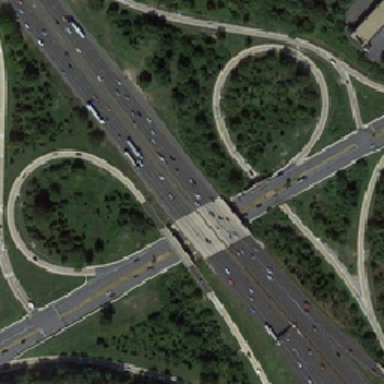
It is many overpasses and trees in a city .